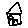
Label: house